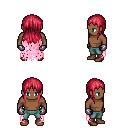
a pixel art fantasy rpg character, male body template, human, dark skin, pink tattered cape, teal pants, ruby red unkempt hairstyle, metal gloves, brown shoes, four views (front, back, left, right), 2x2 character sprite sheet, small pixel art, hard edges, no anti-aliasing